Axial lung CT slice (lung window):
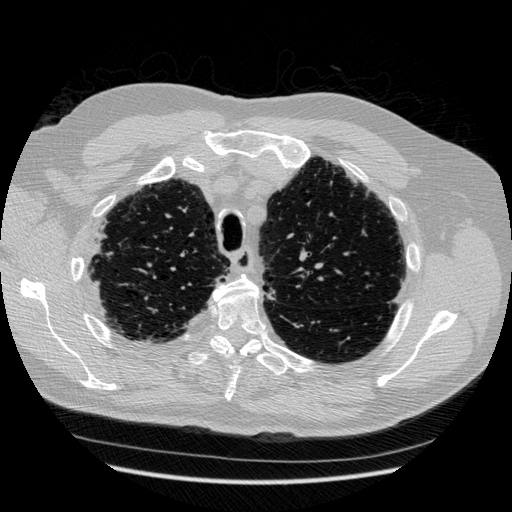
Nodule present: no